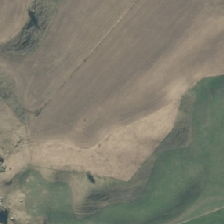
Land cover: shortrotation_cropland